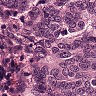
Metastatic tissue present: yes